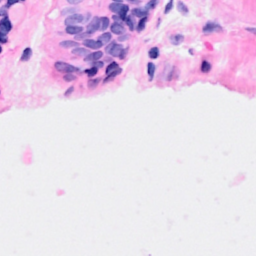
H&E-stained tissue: Breast